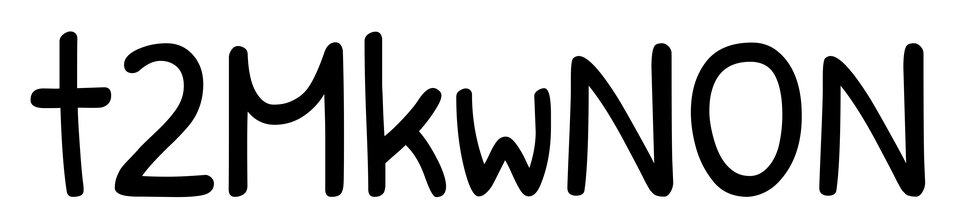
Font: PatrickHand-Regular